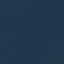
Label: SeaLake